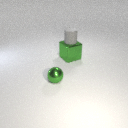
small green metal sphere in front of large green metal cube